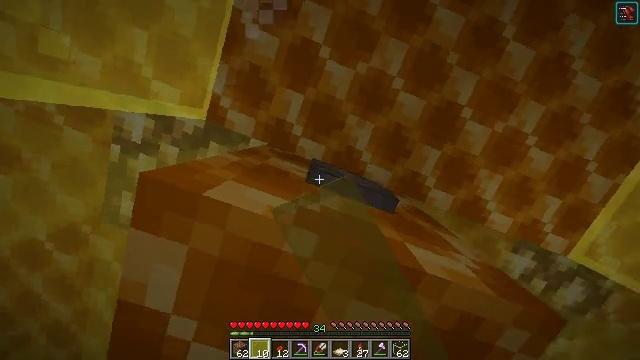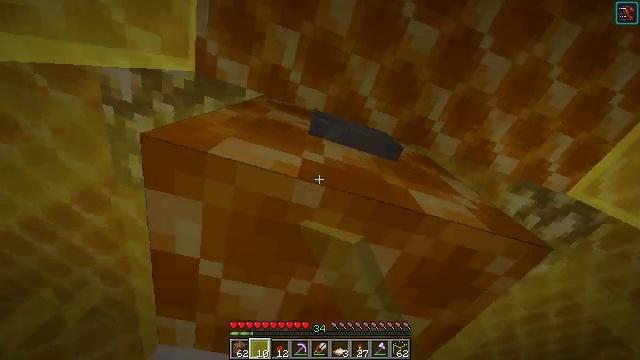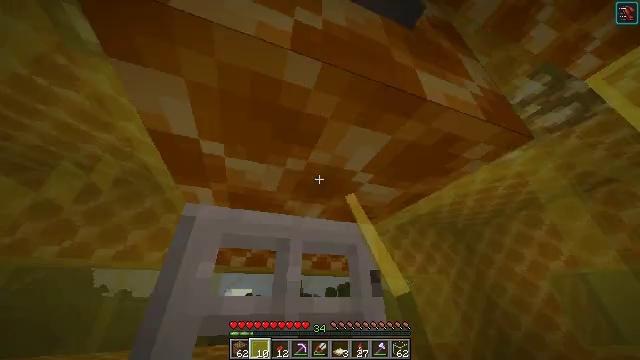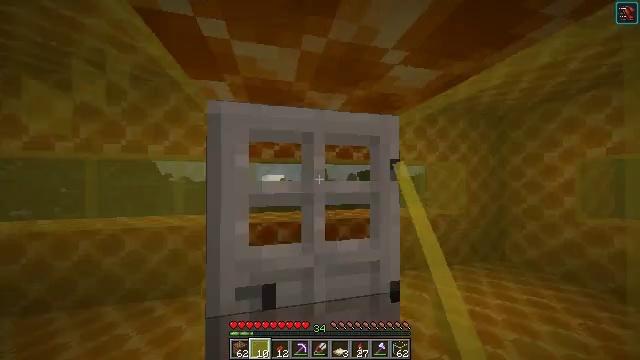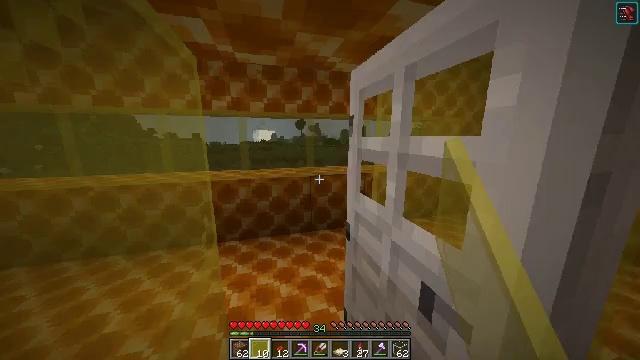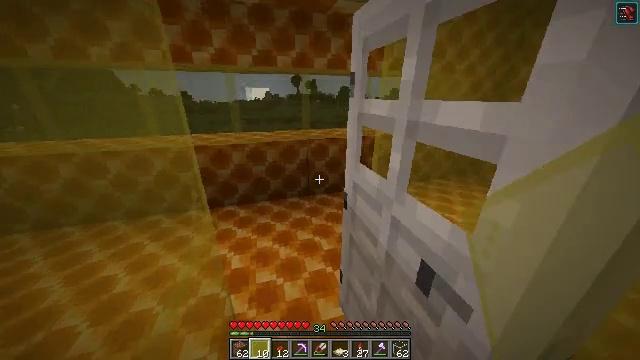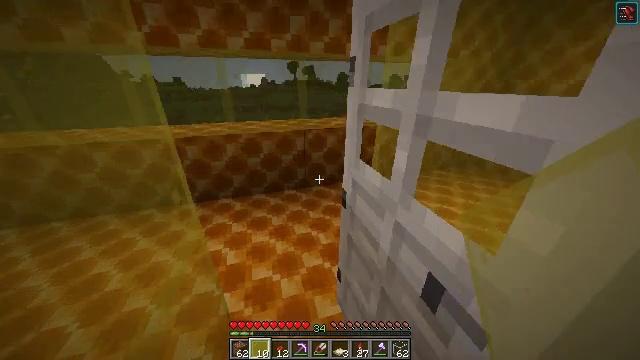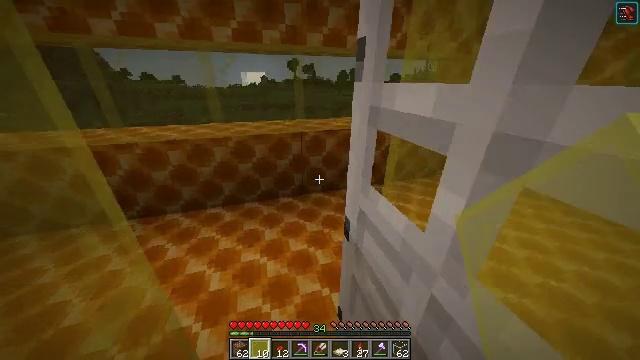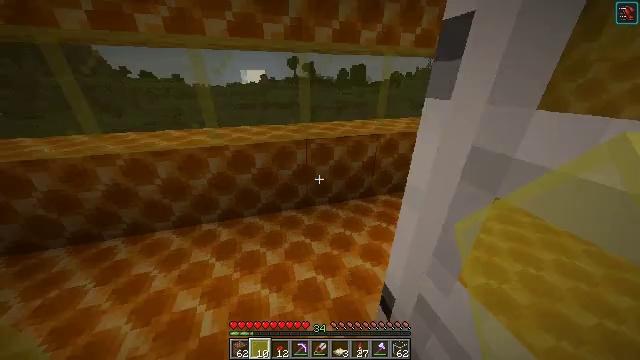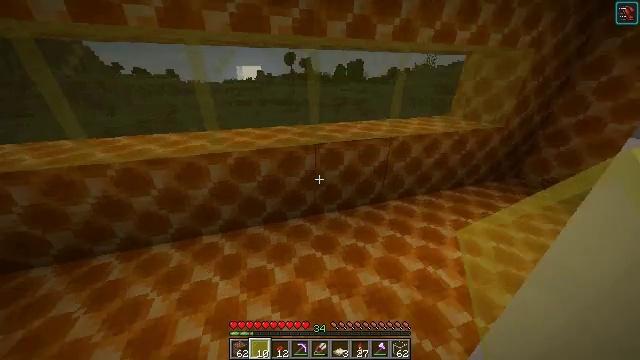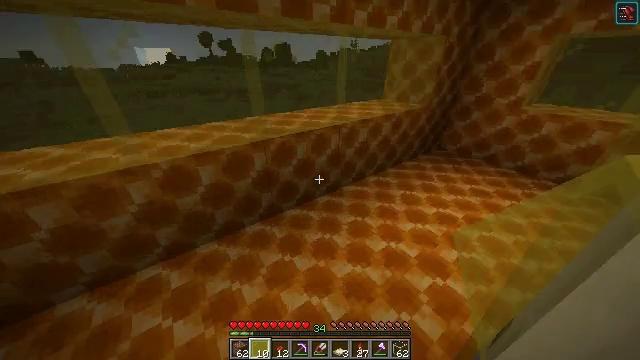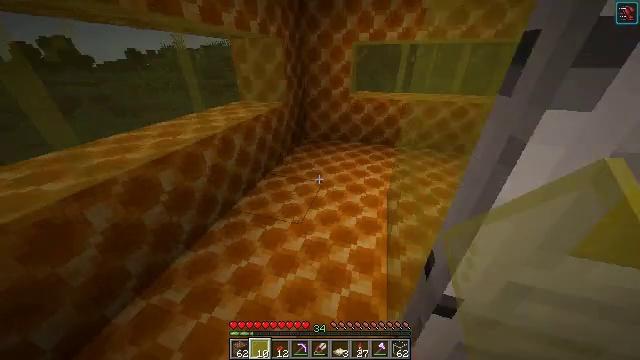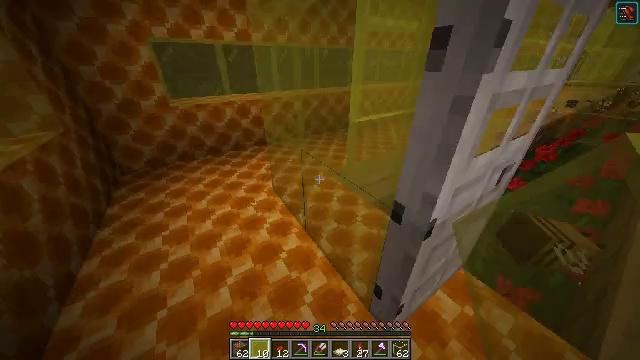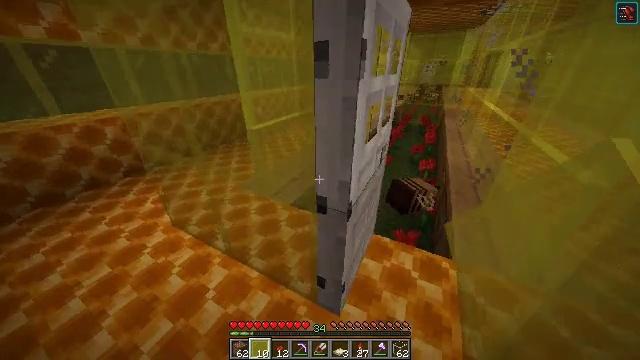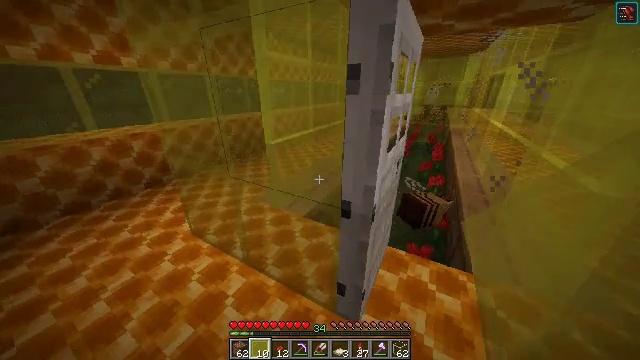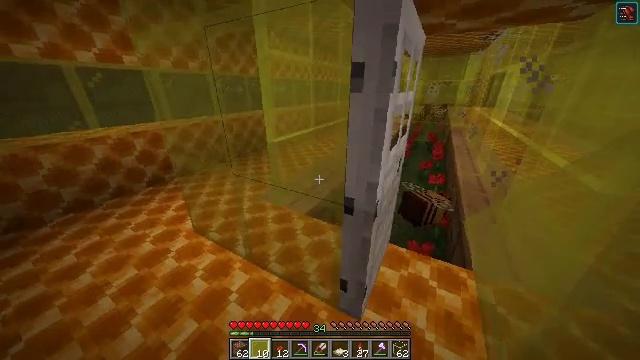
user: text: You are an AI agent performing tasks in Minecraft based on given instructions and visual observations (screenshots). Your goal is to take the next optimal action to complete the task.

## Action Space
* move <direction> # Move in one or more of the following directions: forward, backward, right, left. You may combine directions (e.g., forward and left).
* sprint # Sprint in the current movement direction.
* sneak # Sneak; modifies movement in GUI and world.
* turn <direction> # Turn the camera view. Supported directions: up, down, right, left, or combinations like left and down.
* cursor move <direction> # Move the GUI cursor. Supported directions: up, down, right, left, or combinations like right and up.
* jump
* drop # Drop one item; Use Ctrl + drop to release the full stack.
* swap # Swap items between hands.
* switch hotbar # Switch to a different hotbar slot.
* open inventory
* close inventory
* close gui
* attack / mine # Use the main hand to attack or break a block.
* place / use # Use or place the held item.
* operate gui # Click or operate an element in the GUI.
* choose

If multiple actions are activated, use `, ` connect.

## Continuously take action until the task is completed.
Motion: motion action
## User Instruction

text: Break the yellow stained glass pane.
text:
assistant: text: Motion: turn left and down
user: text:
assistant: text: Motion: turn right and down
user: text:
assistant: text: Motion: turn left and down
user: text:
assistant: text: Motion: turn right and down
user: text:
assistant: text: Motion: move forward, turn down
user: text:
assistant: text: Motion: move forward, turn down
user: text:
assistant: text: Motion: move forward
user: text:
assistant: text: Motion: move forward and move left
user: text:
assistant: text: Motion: move forward and move left
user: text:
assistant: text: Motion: move forward and move left, turn right and down
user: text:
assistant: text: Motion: move forward and move left, turn right
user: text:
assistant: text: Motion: move left, turn right
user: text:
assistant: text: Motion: turn right and up
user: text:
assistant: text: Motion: turn left and up
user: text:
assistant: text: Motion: no_op
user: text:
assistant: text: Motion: turn down
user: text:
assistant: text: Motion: turn right and down
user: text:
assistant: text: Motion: move back, turn right
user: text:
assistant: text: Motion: move back, turn right
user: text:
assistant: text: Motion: no_op
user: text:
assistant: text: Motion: no_op
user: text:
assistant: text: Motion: no_op
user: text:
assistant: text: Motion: no_op
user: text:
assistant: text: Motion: no_op
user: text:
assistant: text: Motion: no_op
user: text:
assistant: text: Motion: no_op
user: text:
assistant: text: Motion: no_op
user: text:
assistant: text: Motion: no_op
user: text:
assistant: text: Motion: no_op
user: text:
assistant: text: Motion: no_op